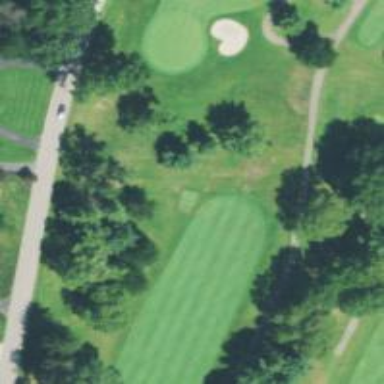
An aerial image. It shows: Golf tee.